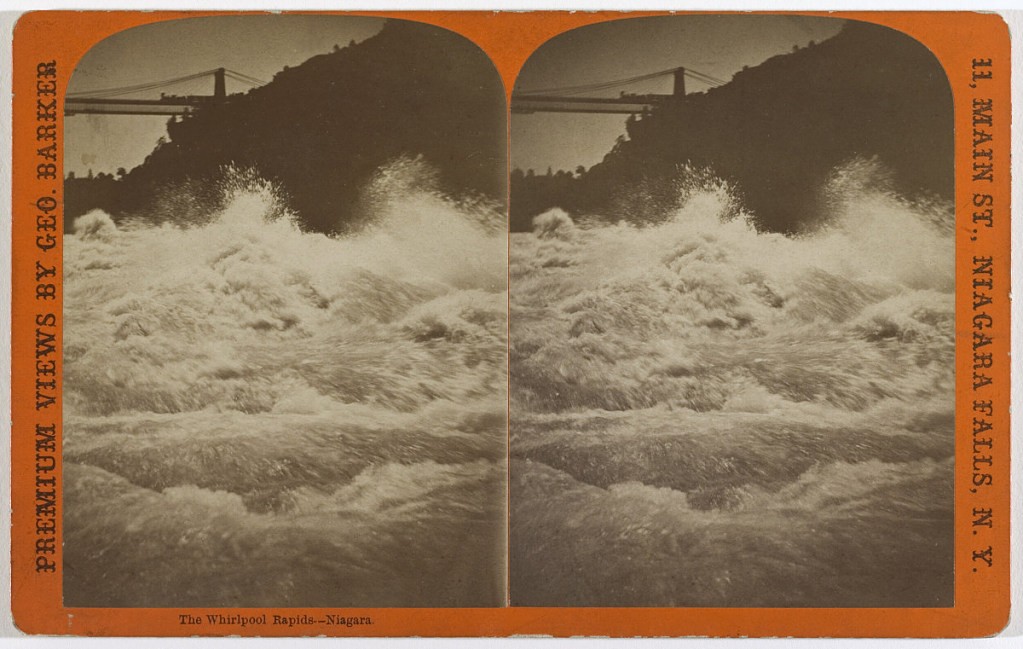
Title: Stereograph: "The Whirlpool Rapids-Niagara"
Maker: George Barker, American
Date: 1875-1880
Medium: Pair of collodion prints
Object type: Stereoview
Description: An instantantaneous picture showing the rapids and spray below Niagra Falls. The old suspension bridge and a train crossing it are silhouetted against the sky. "Premium Views by Geo. Barker 11 Main Street, Niagra Falls, N.Y." Roiling water in the forground with a view of the Niagara suspension bridge in the upper left.